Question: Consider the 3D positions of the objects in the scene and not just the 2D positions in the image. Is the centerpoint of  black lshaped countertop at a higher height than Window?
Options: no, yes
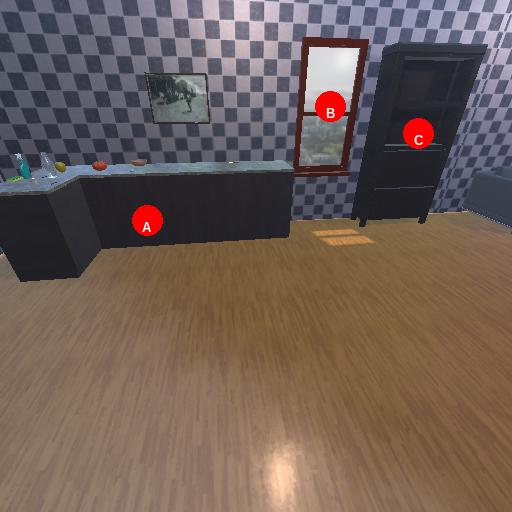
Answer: no